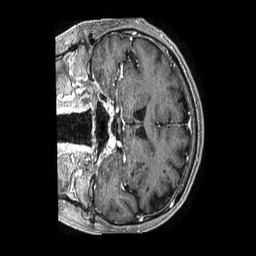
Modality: T1w
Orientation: coronal
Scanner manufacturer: philips
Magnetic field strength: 1.5 T
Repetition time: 0.007599 s
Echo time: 0.003464 s